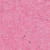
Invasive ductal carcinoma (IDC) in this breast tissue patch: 0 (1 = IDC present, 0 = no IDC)